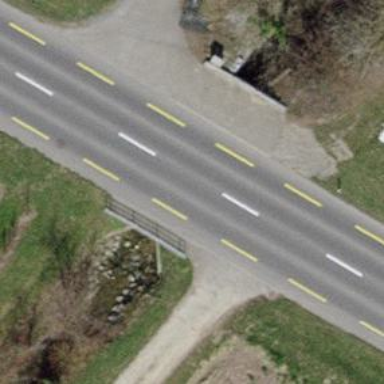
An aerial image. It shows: Primary highway bridge with asphalt surface. It has soft lane designated for cyclists.